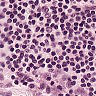
Metastatic tissue present: no